Field crop: maize
Growth stage: 2
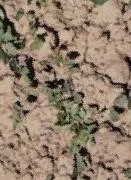
Species: convolvulus